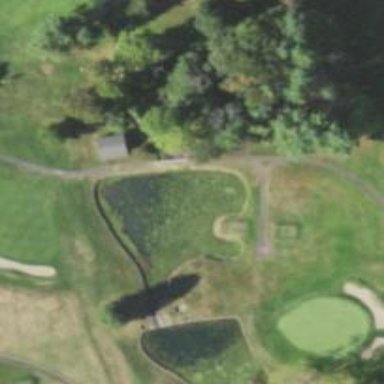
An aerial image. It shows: Water hazard on golf course. The hazard is natural water feature.